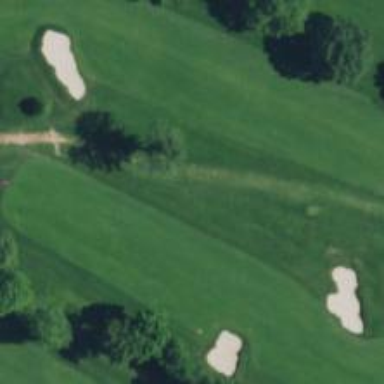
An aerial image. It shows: Grassy area designated as golf fairway.